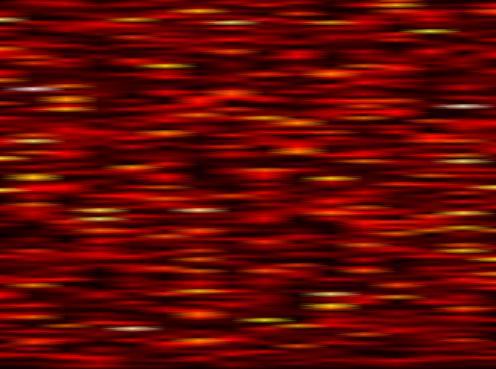
Label: WOLA